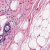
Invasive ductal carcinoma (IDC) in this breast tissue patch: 0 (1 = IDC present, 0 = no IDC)